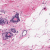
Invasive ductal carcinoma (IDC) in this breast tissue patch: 0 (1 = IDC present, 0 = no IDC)